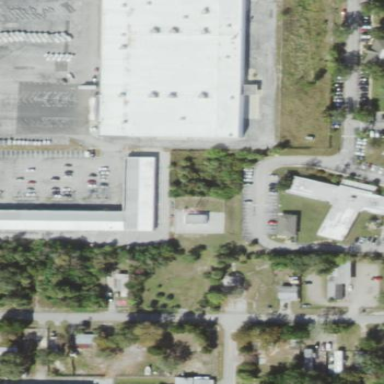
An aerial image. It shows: Commercial area.